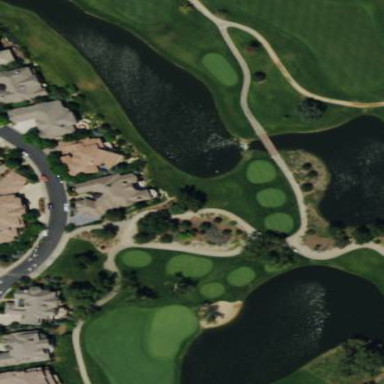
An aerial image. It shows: Natural water feature designated as golf water hazard.